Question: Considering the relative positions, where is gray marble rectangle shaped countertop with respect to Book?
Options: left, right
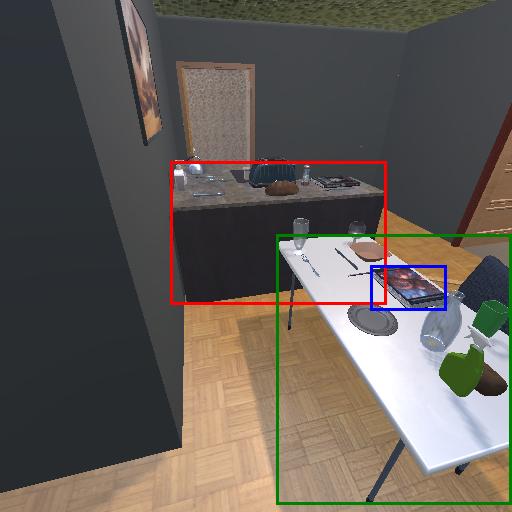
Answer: left